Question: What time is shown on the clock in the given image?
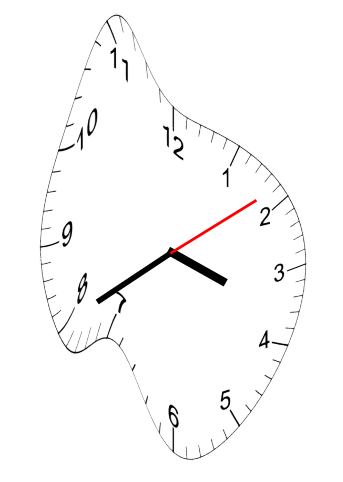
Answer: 03:40:09